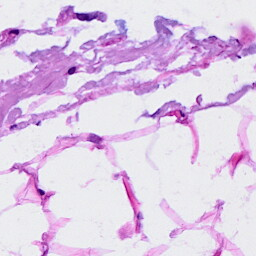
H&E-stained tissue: Breast